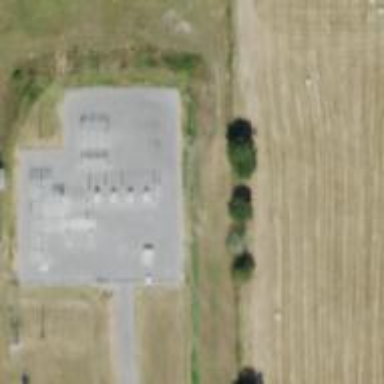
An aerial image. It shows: Distribution level power substation enclosed by fence.